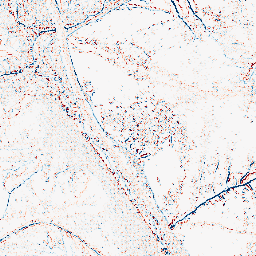
Category: edge_preserving
Decomposition family: median
Decomposition parameters: size: 3
Upsampling method: sinc_hamming
Upsampling parameters: scale: 8
kernel_size: 8
Upsampling scale: 8